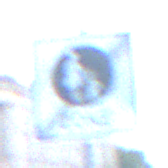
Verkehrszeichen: EndeFussgaengerzone
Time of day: SunriseSunset
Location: Outdoor (Urban)
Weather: Clear
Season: NotSpecified
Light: Natural